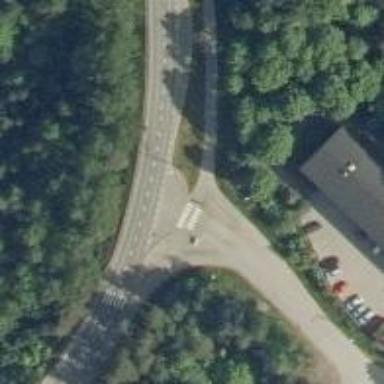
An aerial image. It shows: Asphalt cycleway track.